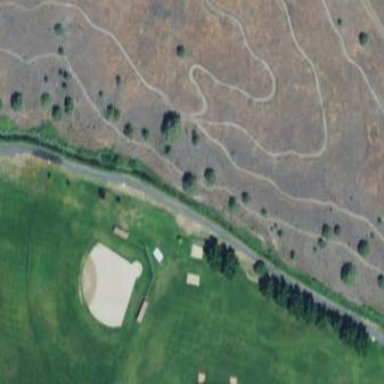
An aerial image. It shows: Cycling track on dirt surface in leisure land.